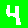
Digit: 4